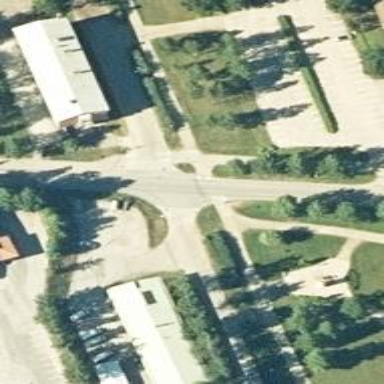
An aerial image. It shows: Cycleway with asphalt surface and zebra crossing.